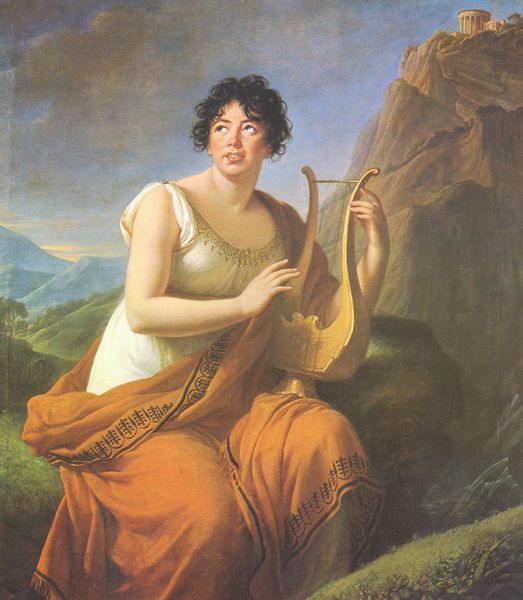
Titel: Porträt der Mme de Staël als Corinne
Künstler: Élisabeth Vigée Le Brun
Standort: Genève
Institution: Musée d'Art et d'Histoire
Schlagwörter: baum, berg, blau, felsen, gemälde, hand, haut, himmel, schatten, umhang, wasser, weiß, wolken, bäume, fluss, gelb, grün, landschaft, mädchen, sitzen, teich, abend, ausschnitt, braun, finger, frau, frisur, grau, hell, hintergrund, holz, kleid, licht, mund, nacht, nase, orange, schwarz, strasse, säulen, vordergrund, ausblick, blick, dach, gras, rasen, rot, tuch, weg, wiese, wolke, beige, malerei, muster, ornament, hemd, jung, architektur, arm, augen, falten, kleidung, mensch, ärmel, hals, hände, instrument, portrait, porträt, öl, bach, horizont, hügel, sonne, gewand, gold, haare, mantel, stickerei, stoff, tücher, klassizismus, saum, gesang, musik, person, borte, lippen, locke, locken, rouge, wasserfall, zart, rund, bein, wangen, sitz, italien, abhang, berge, fels, gebirge, gipfel, hang, steil, spielen, musikinstrument, musizieren, spielerin, verzierung, muse, oben, spiel, froh, antike, moos, lockig, bläulich, mythologie, göttin, rom, musterung, saite, himme, zähne, singen, olymp, toga, griechisch, mythos, nymphe, griechenland, antikisierend, auen, tempel, verblauung, monopteros, tholos, laute, saiten, zupfen, hans, arkadien, harfe, lyra, tunika, leier, allemand, glücklich, harve, rondell, palmetten, rundbau, tempietto, zitter, euterpe, tivoli, gwand, ornange, erato, eierfarben, mädchne, lockem, baerg, falsche größenverhältnisse, frau toga, klassisizmus, harfen-spielerin okerfarbig